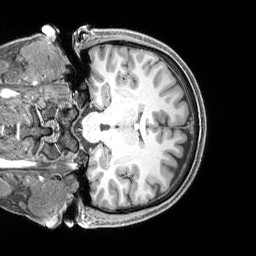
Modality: T1w
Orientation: coronal
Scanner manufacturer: siemens
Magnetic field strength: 3 T
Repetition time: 2.4 s
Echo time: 0.00215 s